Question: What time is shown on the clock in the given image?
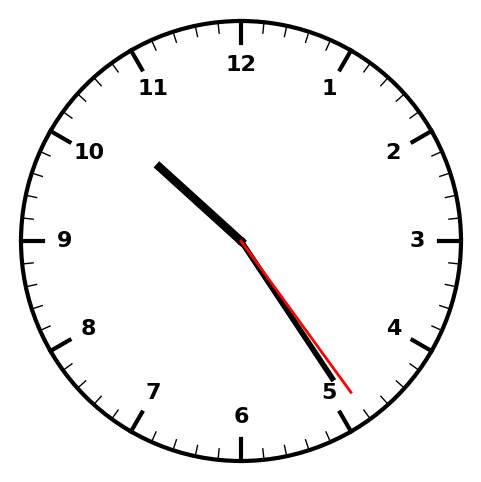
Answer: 10:24:24